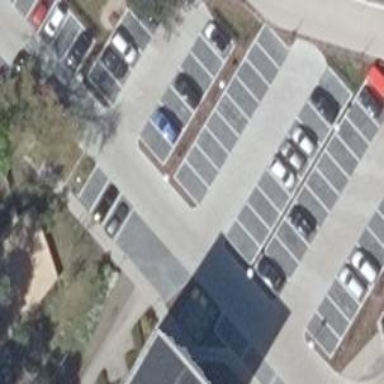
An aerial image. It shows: Parking area with surface.